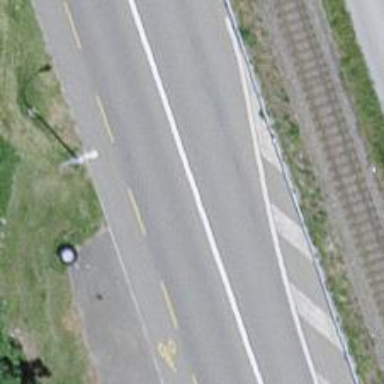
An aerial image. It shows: Primary highway with dedicated lane for cyclists on the left.